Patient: sex M, age 45
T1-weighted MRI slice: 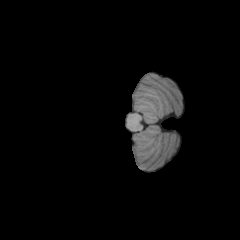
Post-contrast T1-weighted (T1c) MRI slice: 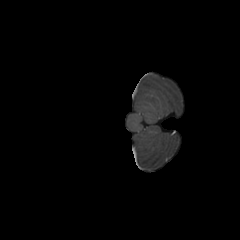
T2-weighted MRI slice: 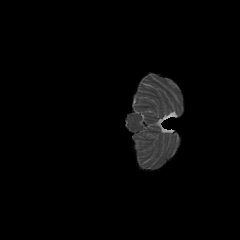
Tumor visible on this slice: no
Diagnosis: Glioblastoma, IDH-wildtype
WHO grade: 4